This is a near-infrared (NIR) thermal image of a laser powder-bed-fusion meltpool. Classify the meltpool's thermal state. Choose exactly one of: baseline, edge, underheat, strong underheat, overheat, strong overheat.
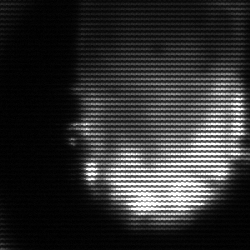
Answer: baseline